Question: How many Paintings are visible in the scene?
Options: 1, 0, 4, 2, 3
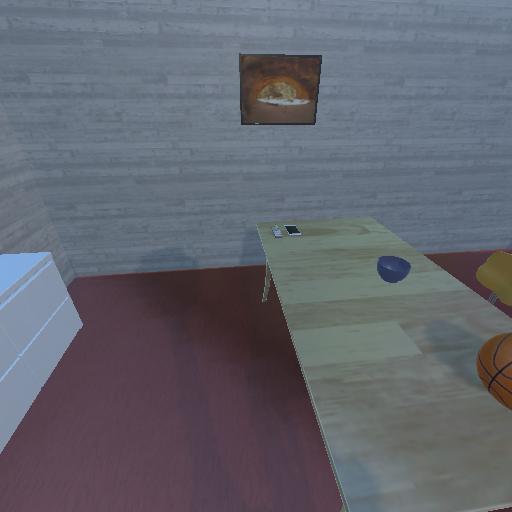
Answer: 1